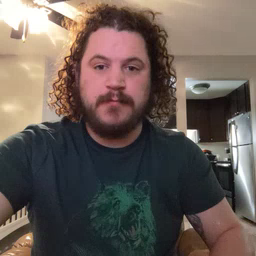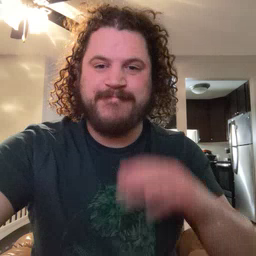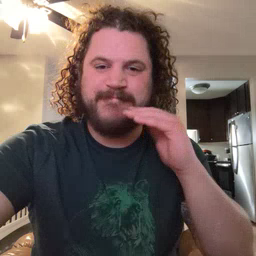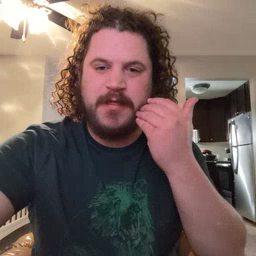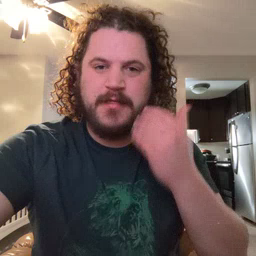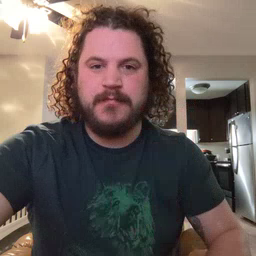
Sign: smile